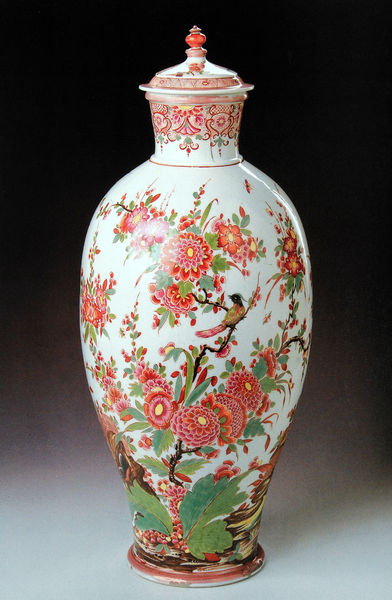
Titel: Deckelvase
Künstler: Johann Ehrenfried (Bemalung) Stadler
Standort: Dresden
Institution: Zwinger
Schlagwörter: blätter, fuß, schatten, vogel, weiß, gelb, grün, äste, blume, blumen, braun, geschwungen, hintergrund, licht, schwarz, blüten, rosen, rot, tier, muster, ornament, kappe, sockel, stehen, stein, hals, ast, natur, vögel, zweige, schlank, gold, blatt, pflanze, pflanzen, lippe, rosa, oval, rund, amphore, keramik, ranken, vase, japan, violett, linien, dekoration, dick, glanz, floral, ornamente, verzierung, lack, bauch, fein, bemalt, foto, fotografie, photographie, griff, deckel, gefäß, porzellan, orient, zweig, form, asien, asiatisch, ranke, photo, verziert, chinesisch, china, farbfoto, steingut, dahlien, papagei, porzelan, porzellanmalerei, bemalung, glasur, urne, pflanzenornamentik, aufnahme, verzierungen, konisch, bauchig, deckelvase, kolibri, ming, flaschenhals, bodenvase, standvase, beckel, kollibri, fuz, blumen ornamente, rote blüten, baurig